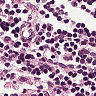
Metastatic tissue present: no